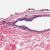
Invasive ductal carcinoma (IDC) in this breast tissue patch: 0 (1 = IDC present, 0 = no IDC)